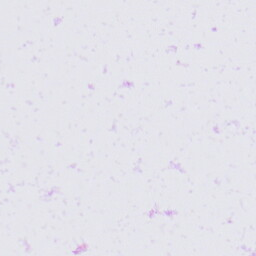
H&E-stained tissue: Skin